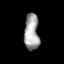
Tissue: prostate
Cell type: T cells
Senescence score: 0.3183
Nuclear area (px): 524
Mean DAPI intensity: 163.141